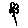
Label: flower